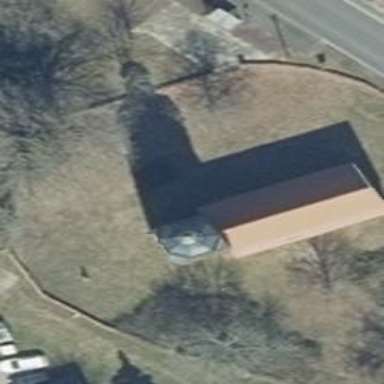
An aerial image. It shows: Church which is place of worship.